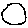
Label: circle